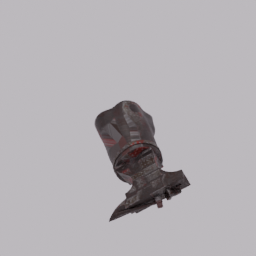
Label: tools